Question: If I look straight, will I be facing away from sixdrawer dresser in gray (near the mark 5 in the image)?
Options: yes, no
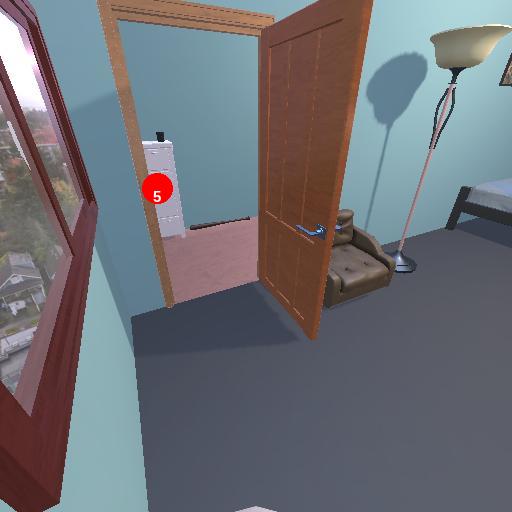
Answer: yes